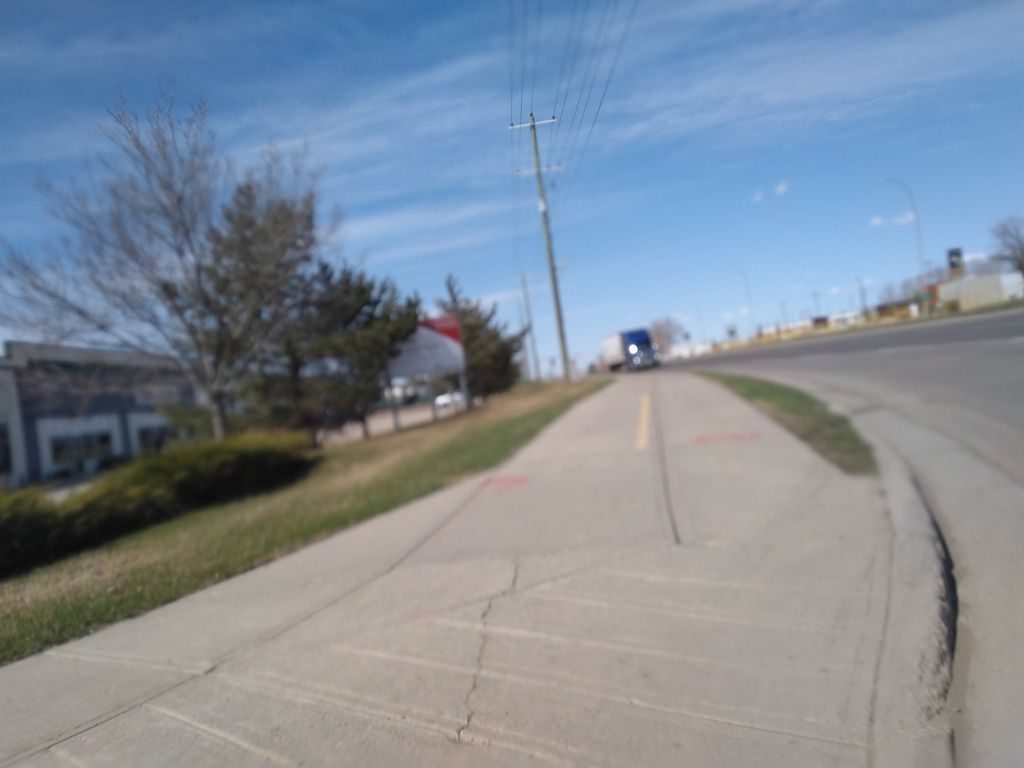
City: calgary